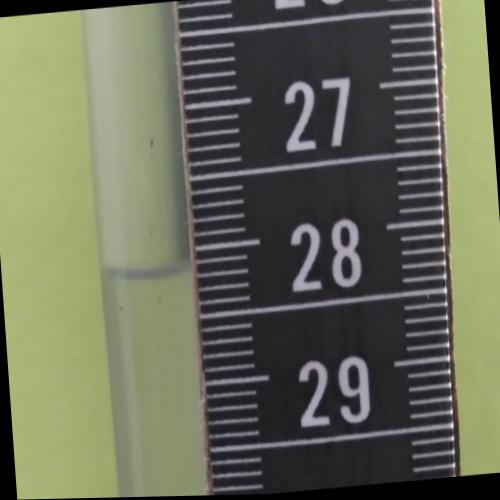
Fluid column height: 28.2 cm